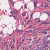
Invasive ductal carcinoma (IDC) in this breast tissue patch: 1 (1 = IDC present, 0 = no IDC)